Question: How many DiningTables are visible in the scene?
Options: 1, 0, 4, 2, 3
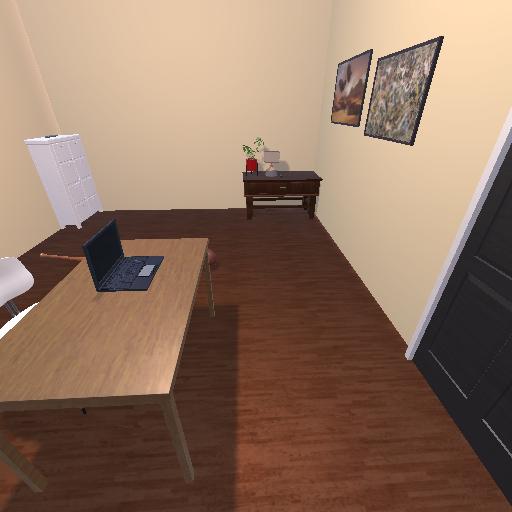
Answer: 1